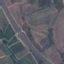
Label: Highway